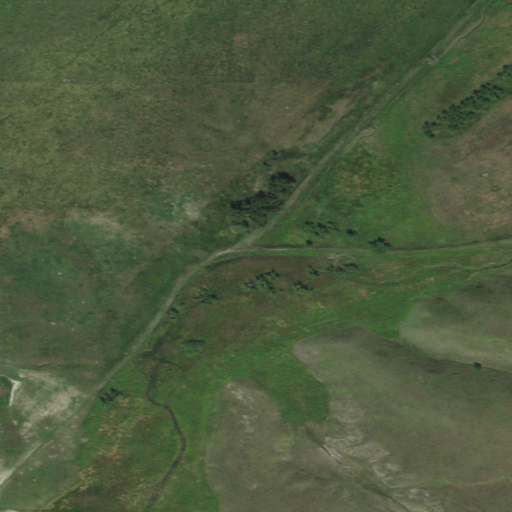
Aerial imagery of valley in South Dakota named Feeney Draw containing grassland, open development, herbaceous wetlands, pasture, and medium intensity development